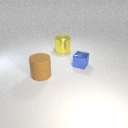
small blue metal cube to the right of large brown rubber cylinder